Field crop: maize
Growth stage: 2
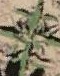
Species: atriplex